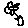
Label: flower